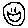
Label: smiley face